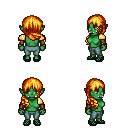
a pixel art fantasy rpg character, female body template, orc, green skin, gold arm armor, teal pants, light blonde right-swept hairstyle, leather bracers, ghillies, four views (front, back, left, right), 2x2 character sprite sheet, small pixel art, hard edges, no anti-aliasing